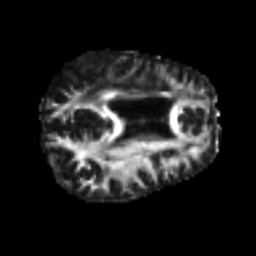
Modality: FA
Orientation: axial
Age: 43
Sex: male
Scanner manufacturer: siemens
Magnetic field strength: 3 T
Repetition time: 4.999 s
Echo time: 0.07946 s